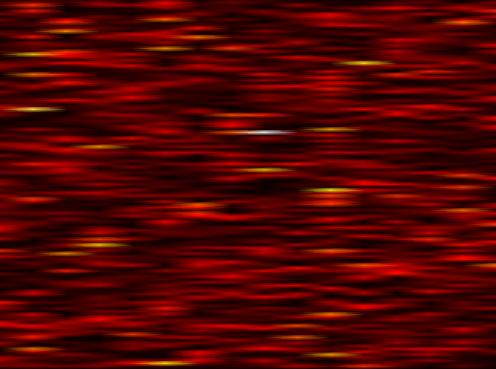
Label: UFMC